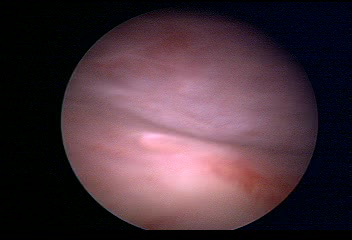
Modality: WLC
Class: Normal mucosa
Bladder cancer association: No